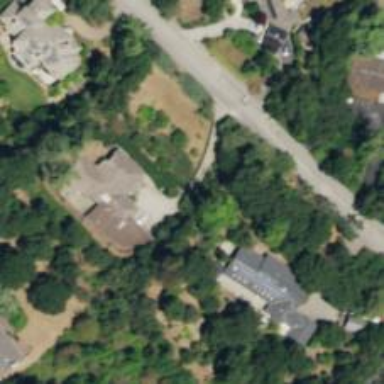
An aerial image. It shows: Driveway.